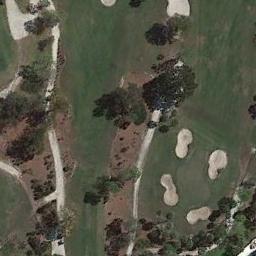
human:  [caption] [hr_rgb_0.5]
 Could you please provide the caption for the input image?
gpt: The golf course has some fairways, Roads, Barrier trees and sandpits .

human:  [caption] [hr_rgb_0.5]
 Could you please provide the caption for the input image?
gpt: There are a few bunkers and a few paths on the large green lawn on the golf course and many trees .

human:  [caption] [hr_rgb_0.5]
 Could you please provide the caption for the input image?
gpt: There are five bunkers in this area, Two winding paths and a small river .

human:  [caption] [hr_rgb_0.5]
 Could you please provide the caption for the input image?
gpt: There are several roads on the golf course .

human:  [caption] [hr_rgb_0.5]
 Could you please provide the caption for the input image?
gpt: There are four bunkers and some trees on the golf course .